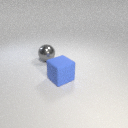
large blue rubber cube to the right of large gray metal sphere